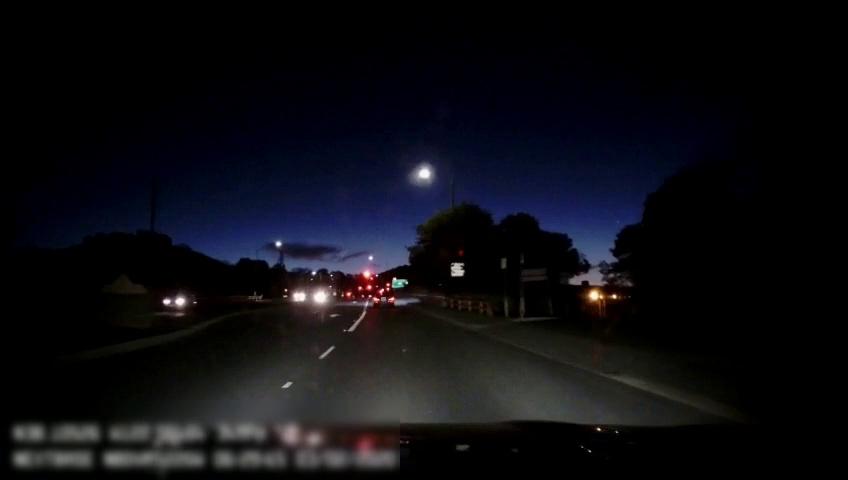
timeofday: Night
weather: Other
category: Drivable Space
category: Vehicles | Car
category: Vehicles | Car
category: Vehicles | Car
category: Vehicles | Car
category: Lanes | Current Lane
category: Traffic | Signs
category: Traffic | Signs